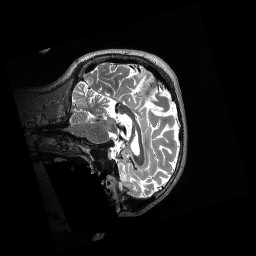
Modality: T2w
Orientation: sagittal
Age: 29
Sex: male
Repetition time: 3.2 s
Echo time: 0.563 s